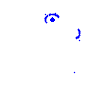
Particle: pion